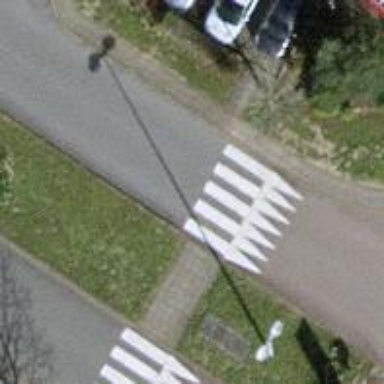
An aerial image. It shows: Marked footway crossing with island.